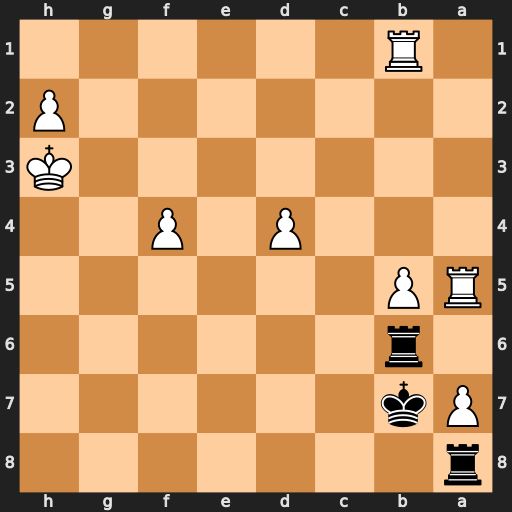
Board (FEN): r7/Pk6/1r6/RP6/3P1P2/7K/7P/1R6
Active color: b
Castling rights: -
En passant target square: -
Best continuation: Rg6 b6 Rh8+ Rh5 Rxh5#